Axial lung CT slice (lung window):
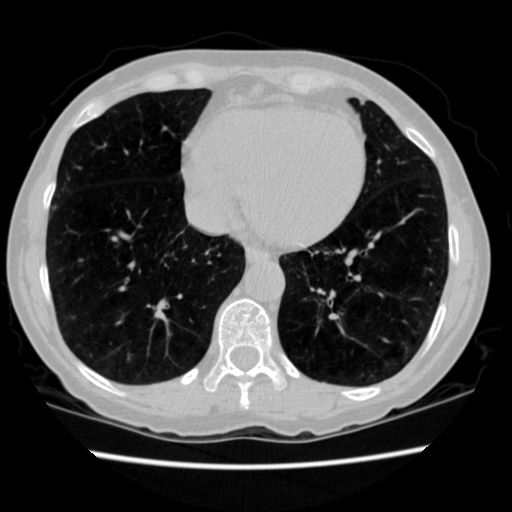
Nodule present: no